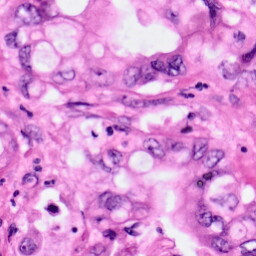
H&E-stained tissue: Pancreatic